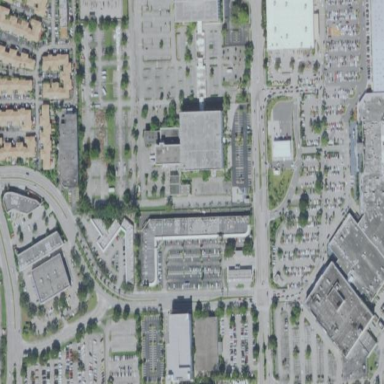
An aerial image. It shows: Retail area.